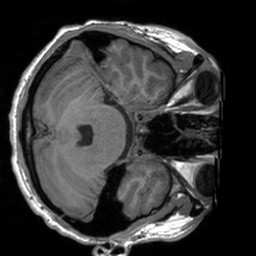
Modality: T1w
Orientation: axial
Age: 23
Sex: male
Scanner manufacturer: siemens
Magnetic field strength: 3 T
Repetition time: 1.9 s
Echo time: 0.00226 s